Field crop: maize
Growth stage: 2
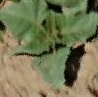
Species: datura